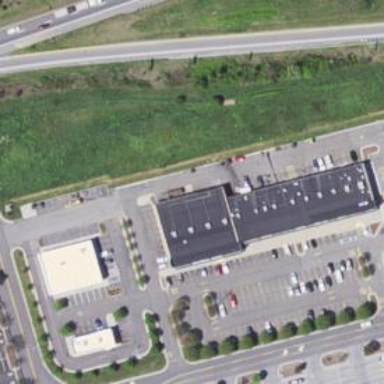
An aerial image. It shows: Mall building.